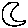
Label: moon